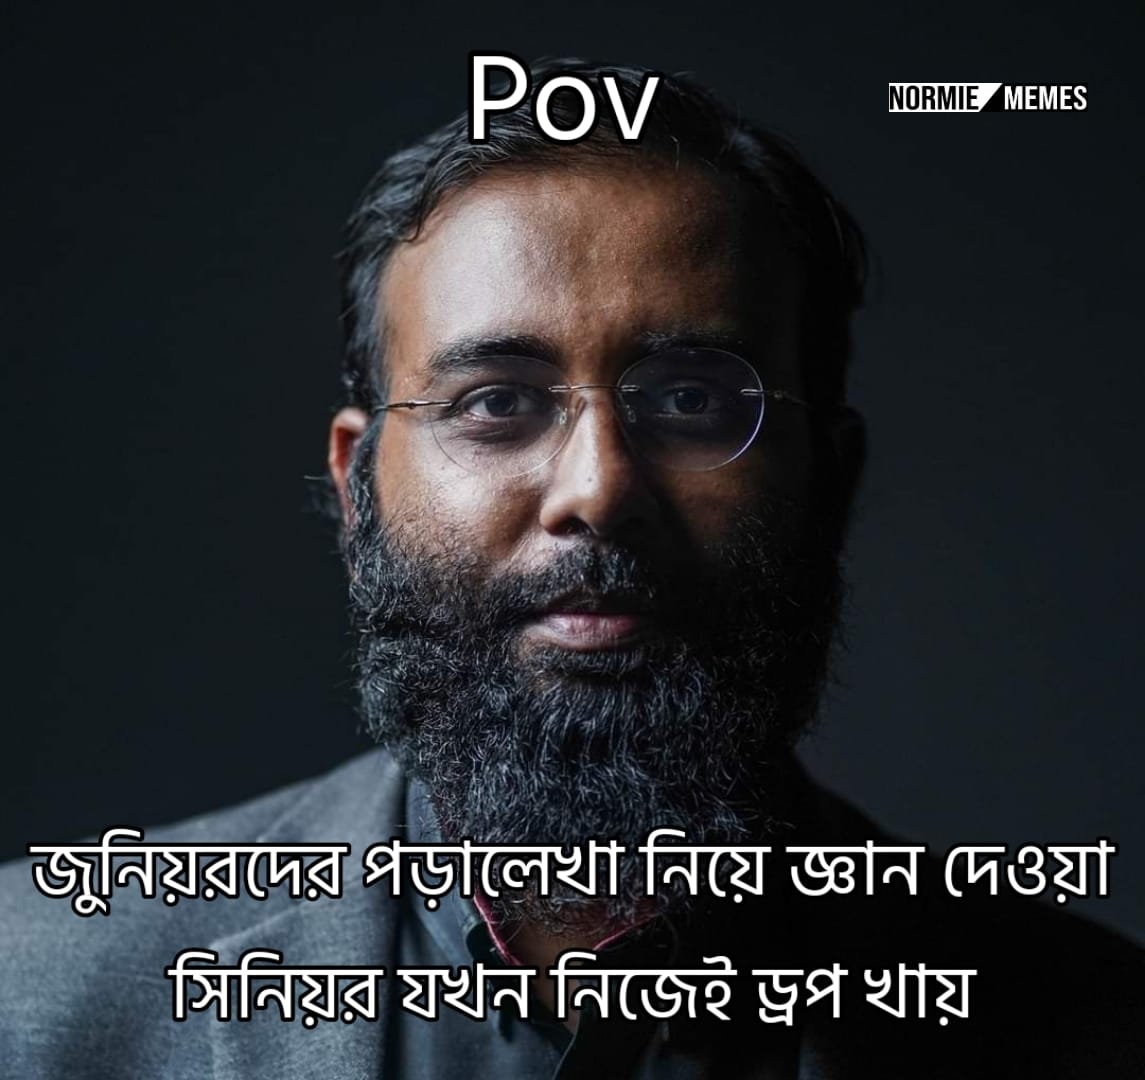
Text: জুনিয়রদের পড়ালেখা নিয়ে জ্ঞান দেওয়া সিনিয়র যখন নিজেই ড্রপ খায়
Label: Non Hate